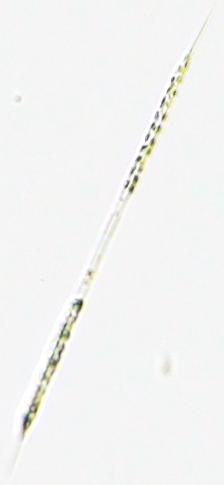
Label: Rhizosolenia